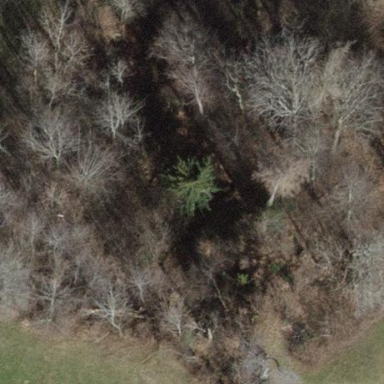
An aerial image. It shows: Serene woodland landscape.